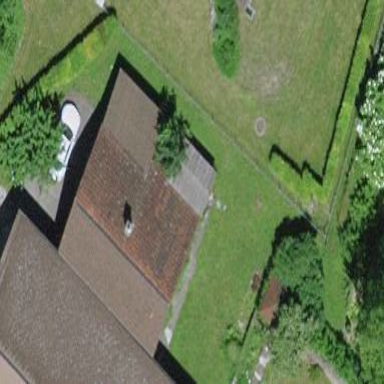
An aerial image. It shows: Barn.